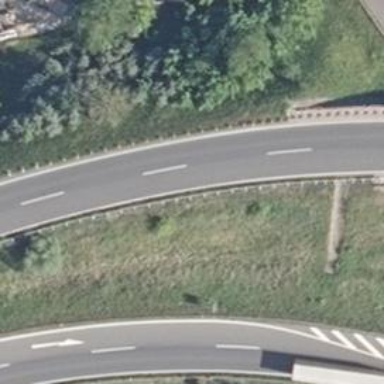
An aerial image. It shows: Asphalt motorway link.